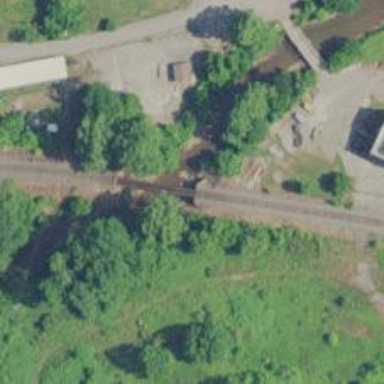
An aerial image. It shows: Bridge over railway line.